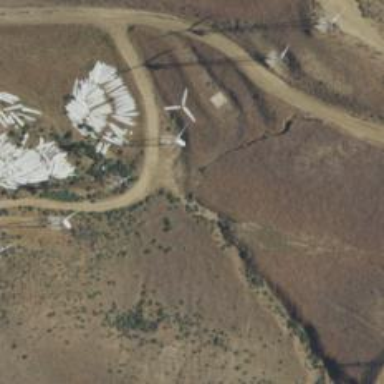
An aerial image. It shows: Wind power generator.